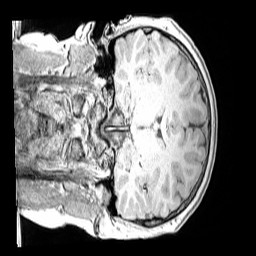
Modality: MP2RAGE
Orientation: coronal
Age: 10
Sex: male
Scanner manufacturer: siemens
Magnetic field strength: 3 T
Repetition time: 4 s
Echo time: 0.00299 s